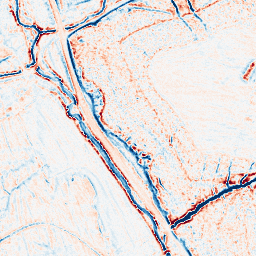
Category: edge_preserving
Decomposition family: bilateral
Decomposition parameters: d: 9
sigma_color: 75
sigma_space: 25
Upsampling method: regularized
Upsampling parameters: scale: 4
lambda_reg: 0.001
Upsampling scale: 4